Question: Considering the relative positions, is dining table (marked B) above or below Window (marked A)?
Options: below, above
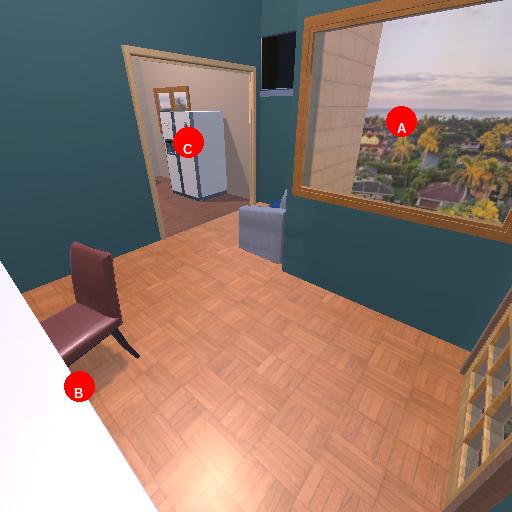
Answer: below